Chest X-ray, PA view. Patient: 81 years old, sex M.
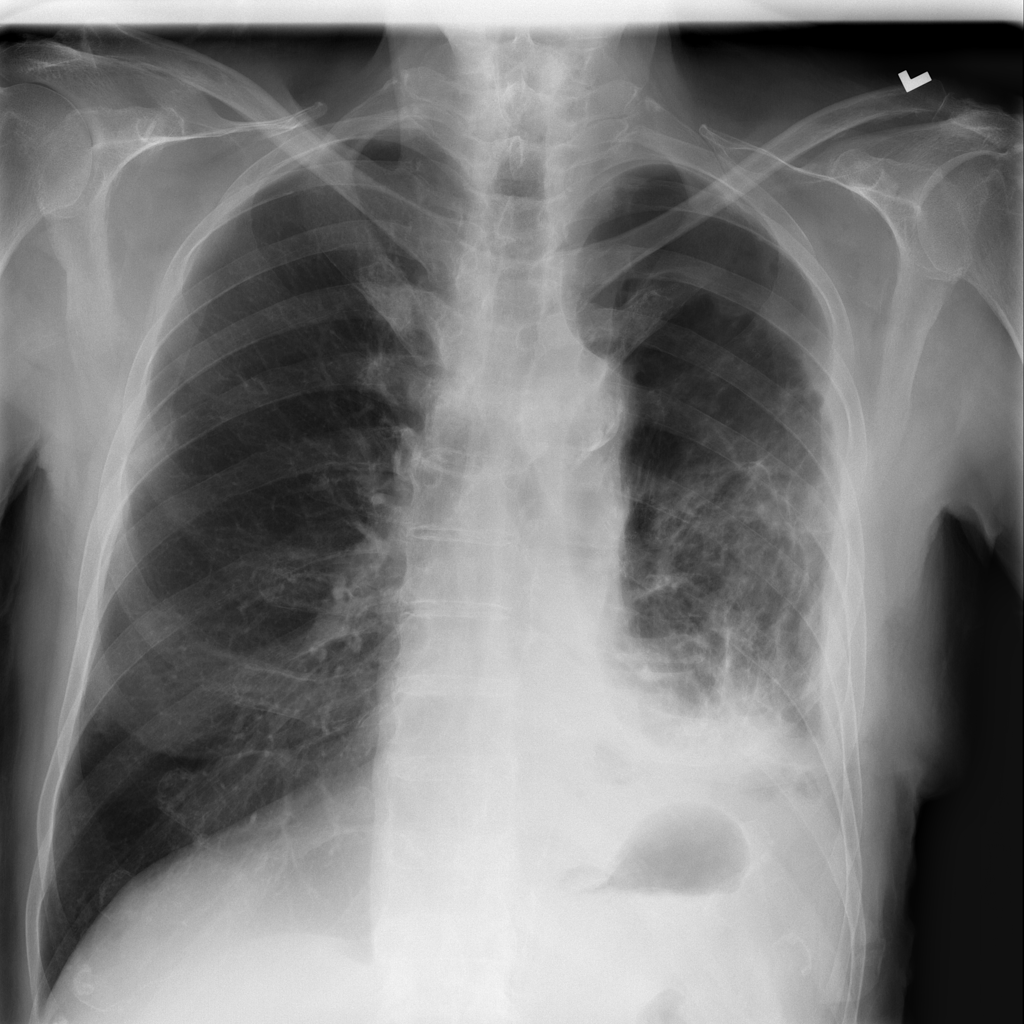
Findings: No Finding